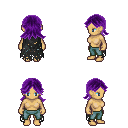
a pixel art fantasy rpg character, female body template, human, tanned skin, black tattered cape, teal pants, purple loose hair, four views (front, back, left, right), 2x2 character sprite sheet, small pixel art, hard edges, no anti-aliasing